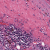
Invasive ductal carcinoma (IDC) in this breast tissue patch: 0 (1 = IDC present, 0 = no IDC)